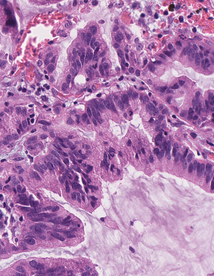
Tumor epithelial tissue: yes
Tumor-associated stroma tissue: yes
Normal tissue: no